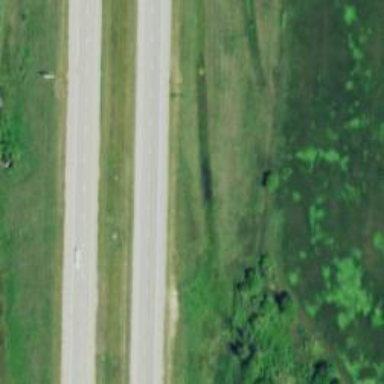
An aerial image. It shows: Expressway with asphalt surface classified as trunk highway.